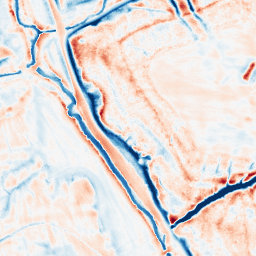
Category: edge_preserving
Decomposition family: bilateral
Decomposition parameters: d: 21
sigma_color: 50
sigma_space: 100
Upsampling method: quadratic
Upsampling parameters: scale: 8
Upsampling scale: 8